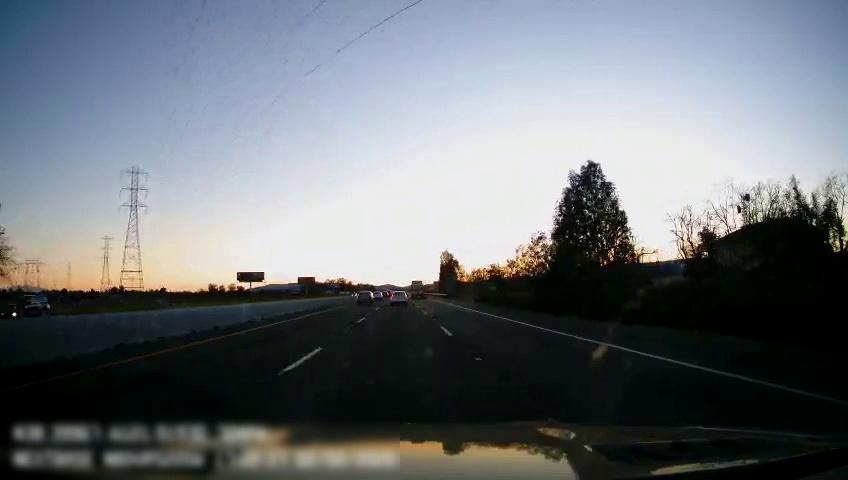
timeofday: Day
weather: Sunny
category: Drivable Space
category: Vehicles | Car
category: Vehicles | SUV
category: Vehicles | Car
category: Vehicles | Car
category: Vehicles | Truck
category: Lanes | Current Lane
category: Lanes | Current Lane
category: Lanes | Alternate Lane
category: Lanes | Alternate Lane